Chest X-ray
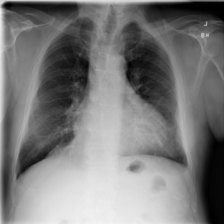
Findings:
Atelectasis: negative
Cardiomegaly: positive
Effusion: negative
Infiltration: negative
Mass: negative
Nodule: negative
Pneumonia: negative
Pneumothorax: negative
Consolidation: negative
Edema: negative
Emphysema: negative
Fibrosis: negative
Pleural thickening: positive
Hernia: negative